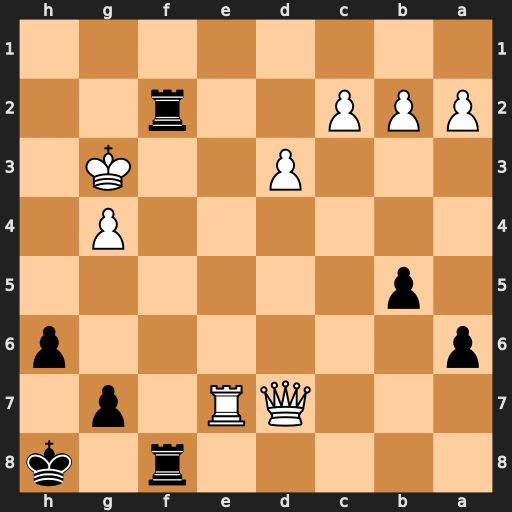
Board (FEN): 5r1k/3QR1p1/p6p/1p6/6P1/3P2K1/PPP2r2/8
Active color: b
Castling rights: -
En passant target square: -
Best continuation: R8f3+ Kh4 Rh2#